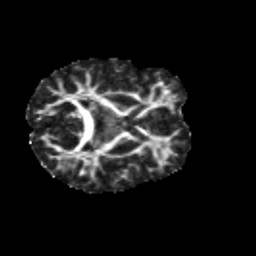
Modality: FA
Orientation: axial
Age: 11
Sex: male
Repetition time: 9.4 s
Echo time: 0.089 s